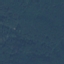
Label: Forest